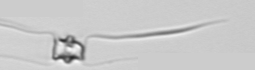
Label: Chaetoceros_didymus